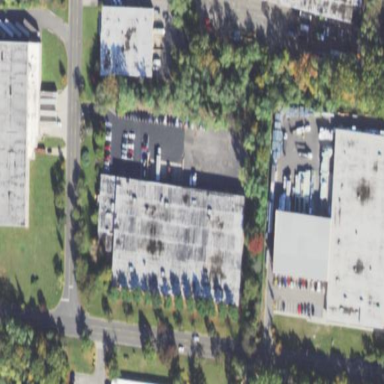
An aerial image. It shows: Commercial building.